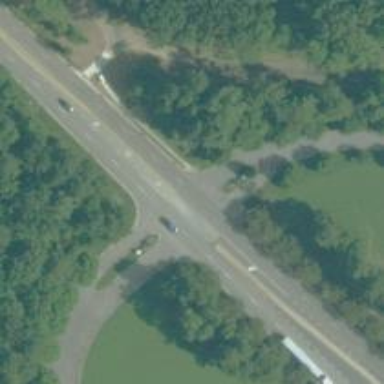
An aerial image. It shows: Unmarked road crossing.